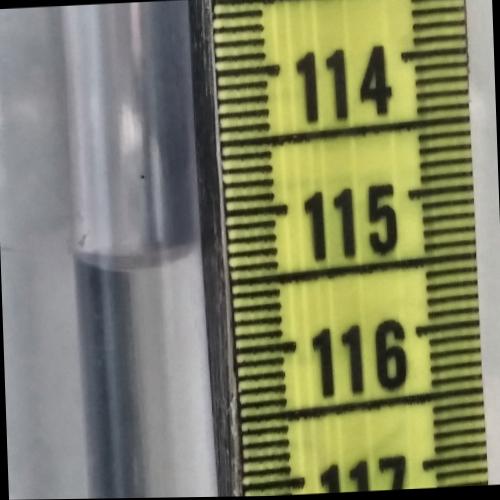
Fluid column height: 115.3 cm